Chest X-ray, AP view. Patient: 27 years old, sex F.
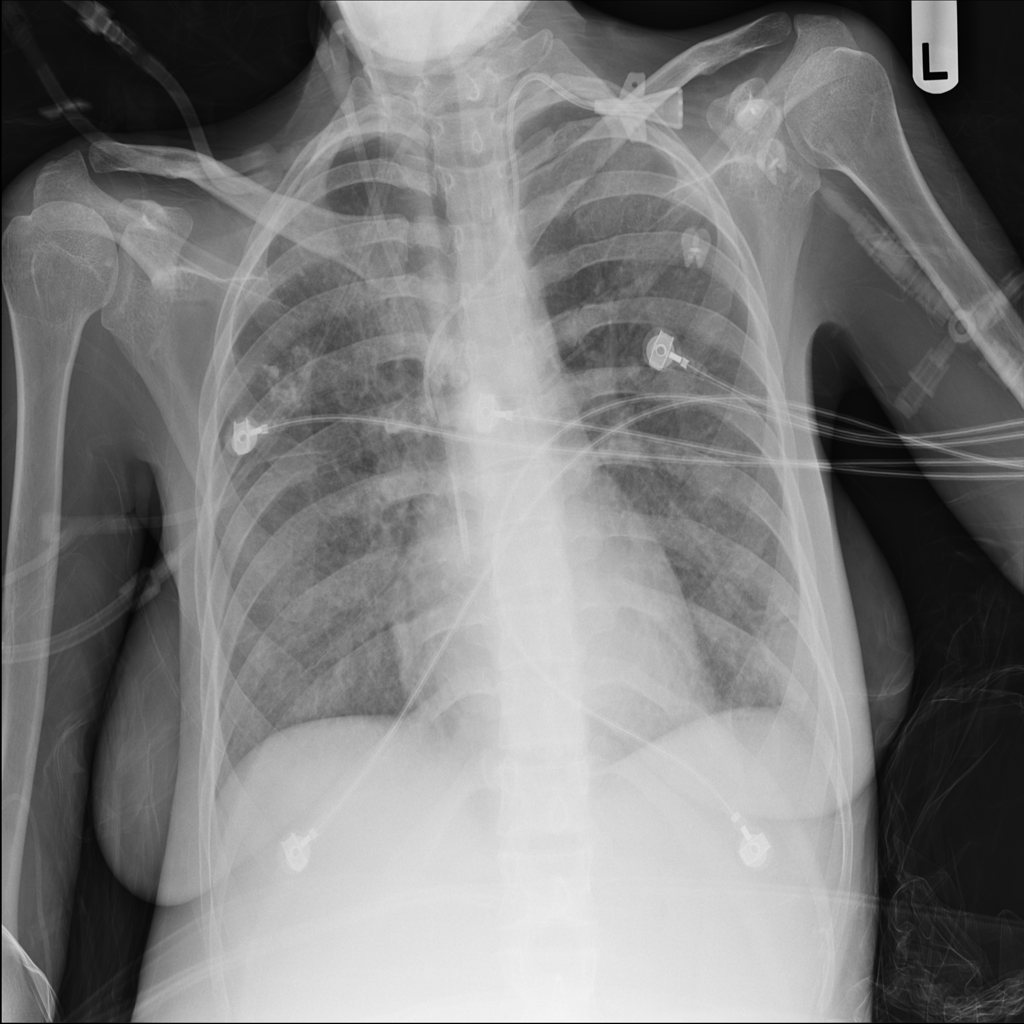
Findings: Nodule, Pleural_Thickening